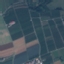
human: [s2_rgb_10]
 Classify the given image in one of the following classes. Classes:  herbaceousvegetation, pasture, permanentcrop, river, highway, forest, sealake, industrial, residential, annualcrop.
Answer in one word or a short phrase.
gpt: PermanentCrop